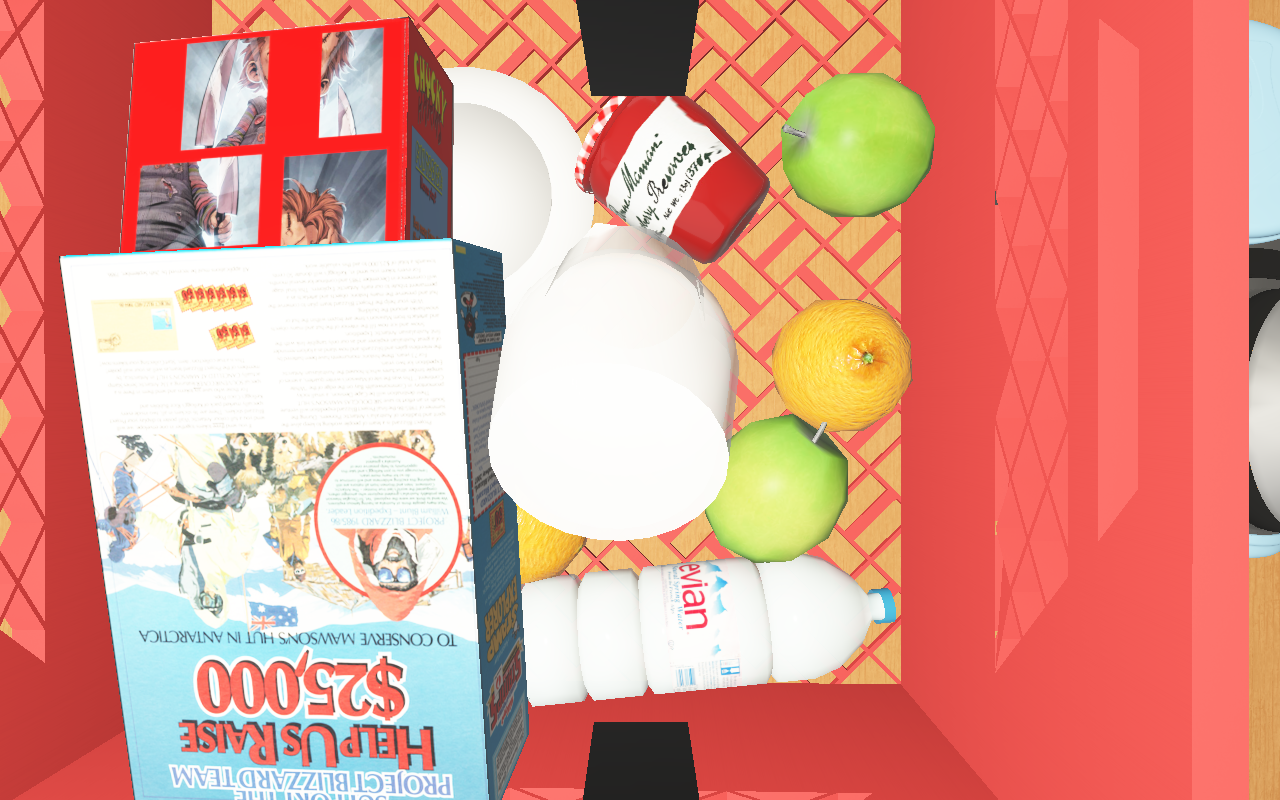
Objects in the scene:
carafe
water bottle
apple
orange
orange
spoon
plate
glass
wineglass
jam jar
biscuit box